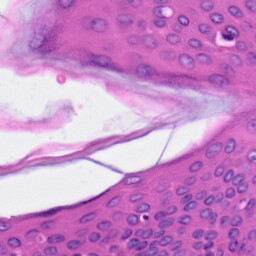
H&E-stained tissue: Skin